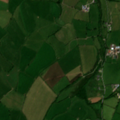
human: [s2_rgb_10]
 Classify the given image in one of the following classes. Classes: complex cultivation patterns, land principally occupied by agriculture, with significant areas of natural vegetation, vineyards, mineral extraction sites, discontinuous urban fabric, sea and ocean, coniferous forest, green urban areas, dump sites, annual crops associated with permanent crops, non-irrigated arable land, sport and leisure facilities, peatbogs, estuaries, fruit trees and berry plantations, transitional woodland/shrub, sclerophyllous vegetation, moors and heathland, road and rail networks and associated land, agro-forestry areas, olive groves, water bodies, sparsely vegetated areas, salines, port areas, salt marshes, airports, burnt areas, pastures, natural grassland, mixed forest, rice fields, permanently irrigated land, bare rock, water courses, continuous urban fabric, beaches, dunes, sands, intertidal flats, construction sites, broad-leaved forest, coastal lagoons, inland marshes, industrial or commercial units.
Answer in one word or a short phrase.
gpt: pastures